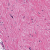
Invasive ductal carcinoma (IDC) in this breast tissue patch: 0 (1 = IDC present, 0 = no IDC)